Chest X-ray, PA view. Patient: 53 years old, sex M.
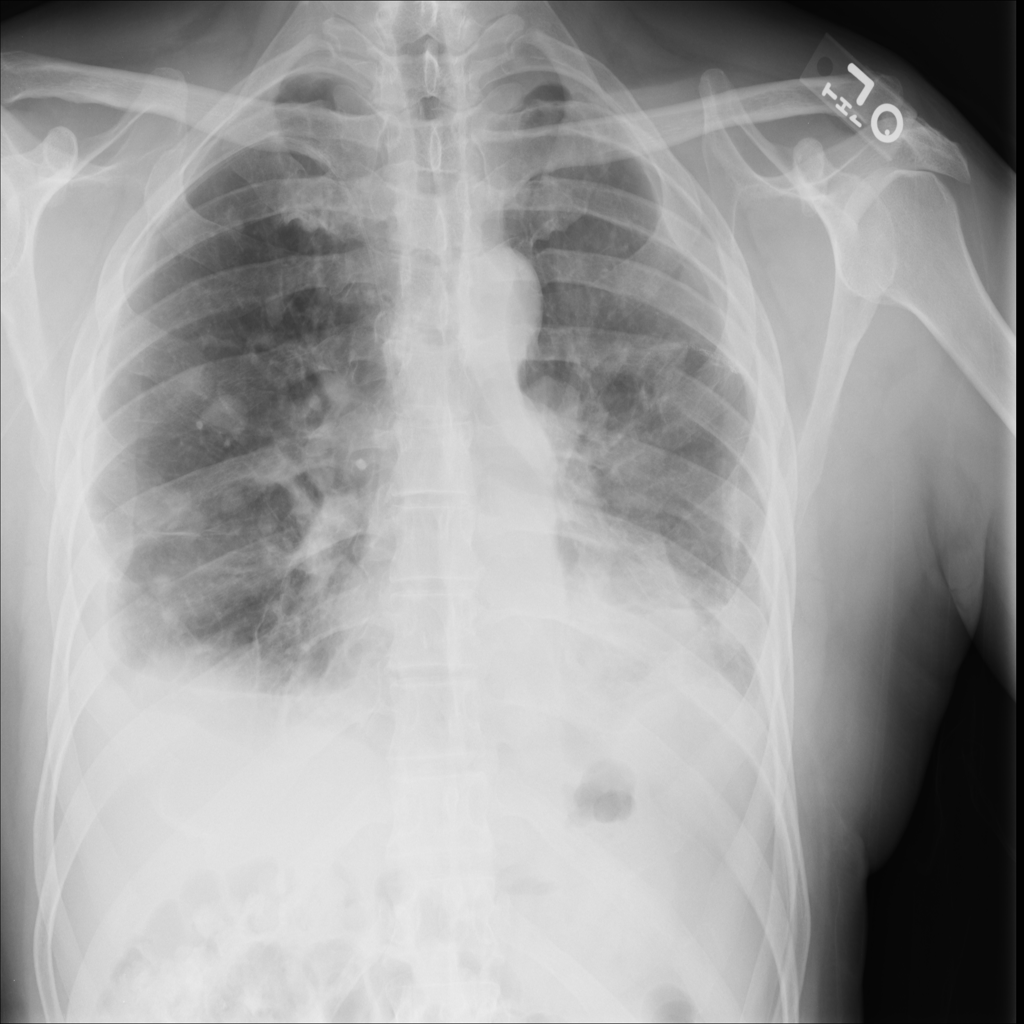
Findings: Mass